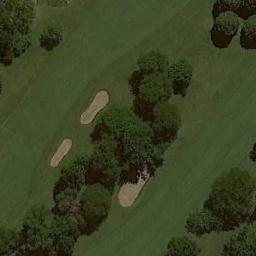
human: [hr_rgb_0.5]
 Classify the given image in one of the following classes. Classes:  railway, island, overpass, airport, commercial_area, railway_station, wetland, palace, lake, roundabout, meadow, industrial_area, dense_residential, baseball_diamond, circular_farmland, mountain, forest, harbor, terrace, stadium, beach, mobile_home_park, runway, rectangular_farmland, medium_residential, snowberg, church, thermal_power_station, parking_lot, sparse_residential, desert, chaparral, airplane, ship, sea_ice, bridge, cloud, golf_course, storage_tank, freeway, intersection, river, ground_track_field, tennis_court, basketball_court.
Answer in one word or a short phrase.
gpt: golf_course